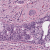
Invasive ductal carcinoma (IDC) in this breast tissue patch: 1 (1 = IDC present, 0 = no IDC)